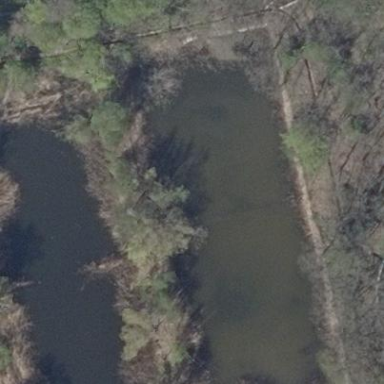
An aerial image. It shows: Detention basin filled with water.